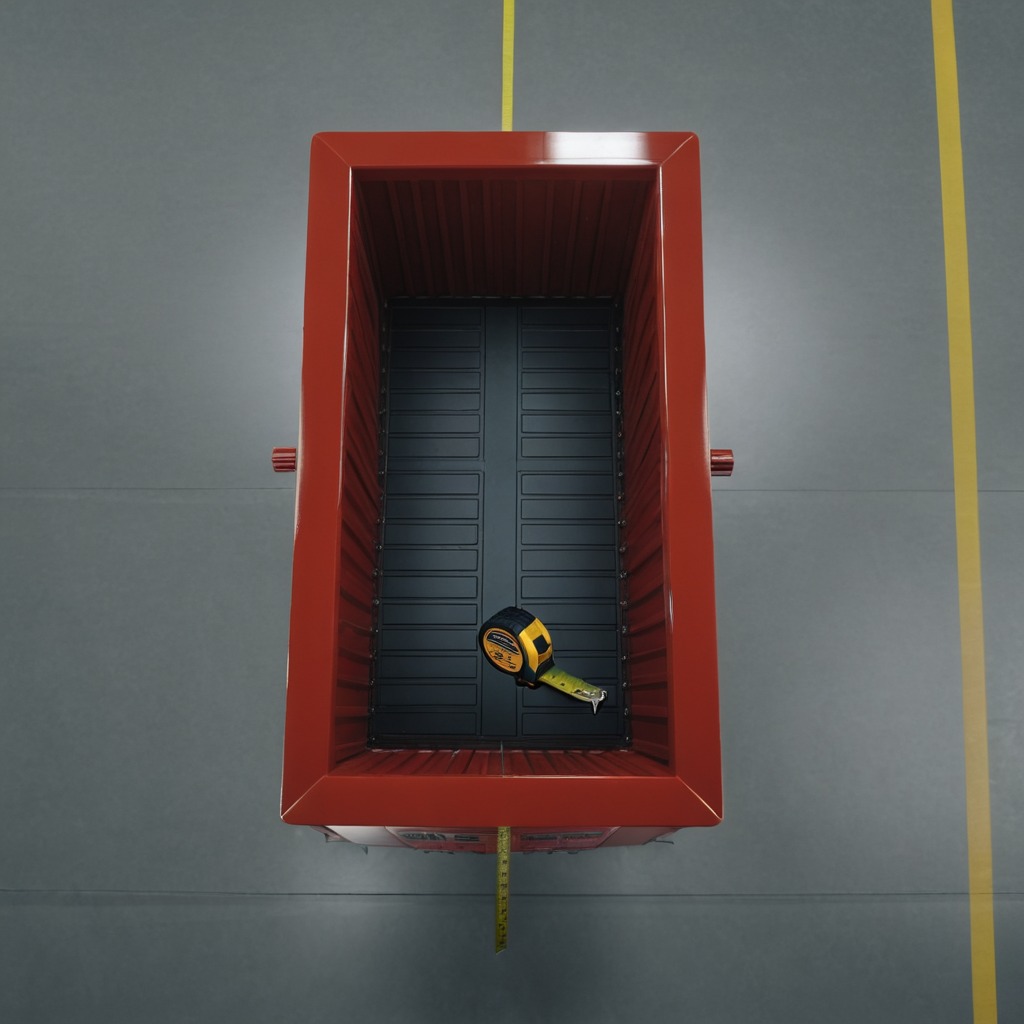
A measuring tape lies on the toolbox surface in the airplane hangar workshop.